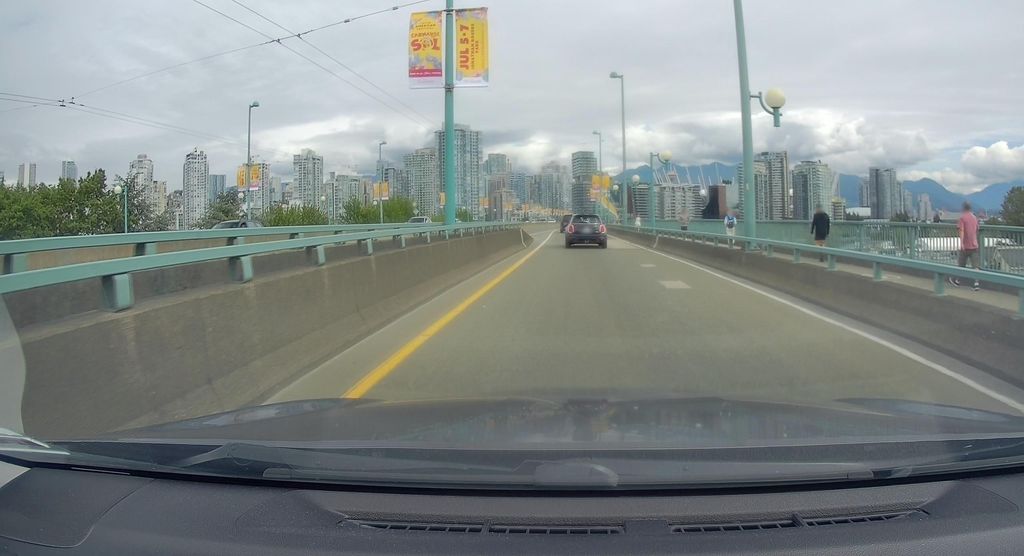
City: vancouver